Question: I am working on a horizontal menu which has one child level which should also be show horizontally Below is the code for the Horizontal menu which sub menu. I have worked on it but i not facing certain issue with it. I want to align parent menu to left so that it starts almost from the staring position of the div '#nav-wrapper'.
Secondly it show the child menu exactly below the parent menu i want child menu to show from the extreme left of the meus.
For example in this case parent Menu wrapper div '#nav-wrapper' has width of 1000px and when i give 1000px with to class '#mainnav li ul' it show menu out the main area. how can i align child menu to start from the starting position of first element in parent menu
Thirdly, i need to highly the parent menu in different color let us say red when one hover over the parent menu or if parent menu is active.

I tried to make it work but so far i don't have the desired results.
'''
<html>
<head>
<title></title>
<style>
#nav-wrapper
{
position: relative;
background-color:white;
height:30px;
width:1000px;
background-color:#f5f5f5;
}
#nav-wrapper ul {
color: #242320;
list-style-type: none;
font-size: .8em;
line-height: 30px;
font-weight: bold;
font-family:Tahoma;
}
#mainnav li {
float: left;
position: relative;
}
#mainnav li a:link, #mainnav li a:visited {
line-height: 30px;
font-weight: bold;
font-size: 1.2em;
text-decoration: none;
color: #242320;
padding: 5px 0px;
margin: 0px 0px 0px 0px;
}
#mainnav li a:active {
line-height: 30px;
font-weight: bold;
font-size: 1.2em;
text-decoration: none;
color: #242320;
background-color:red;
padding: 5px 0px;
margin: 0px 0px 0px 0px;
}
#mainnav li ul {
left: 0px;
min-height: 30px;
}
#mainnav li a:hover {
color: #3b541e;
border-bottom: solid 0px #3b541e;
}
#mainnav li ul {
position: absolute;
display: none;
left: 0px;
top: 30px;
padding: 0px 0px 0px 5px;
margin: 0px;
background-color: gray;
min-height: 30px;
width: 1000px;
float: left;
}
#mainnav li a:link, #mainnav li a:visited {
line-height: 30px;
font-weight: bold;
font-size: 1.2em;
text-decoration: none;
color: #242320;
padding: 1px 0px;
margin: 0px 0px 0px 35px;
}
#mainnav ul li ul li a:link, #mainnav ul li ul li a:visited {
font-size: 1.2em;
color: #b1bba5;
margin: 0px 25px;
padding: 12px 0px 12px 0px;
line-height: 30px;
font-weight: bold;
}
</style>
<script src="http://ajax.googleapis.com/ajax/libs/jquery/1.8.3/jquery.min.js"></script>
<script type="text/javascript">
$(document).ready(function () {
$('#nav-wrapper').on('hover', 'li', function () {
$(this).closest('ul').find('li').removeClass('active');
$(this).addClass('active');
return false;
});
$('#nav-wrapper ul li').hover(function() {
$('ul', this).show();
}, function() {
$('#nav-wrapper ul', this).hide();
});
});
</script>
</head>
<body>
<div id="nav-wrapper">
<ul id="mainnav">
<li><a href="#">Home</a></li>
<li><a href="#About</a></li>
<li><a href="#">Services</a>
<ul>
<li><a href="#">Graphic Design</a></li>
<li><a href="#">Web Design</a></li>
<li><a href="#">Multimedia</a></li>
<li><a href="#">Exhibitions</a></li>
<li><a href="#">Trade Marketing</a></li>
</ul>
</li>
<li><a href="#">Work</a></li>
<li><a href="#">Clients</a></li>
<li><a href="#">Blog</a></li>
<li><a href="#">Contact</a></li>
</ul>
</div>
</body>
'''
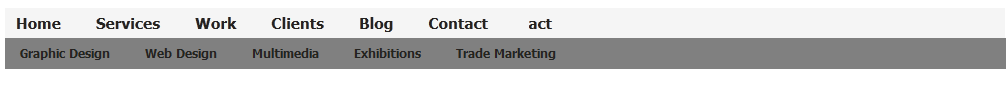
Answer: This is what you have.
<URL>
Make a jsFiddle yourself next time, it will be easier to answer you.
Note that you have an error in a not-closing anchor: '<li><a href="#About</a></li>' should be '<li><a href="#About"></a></li>'.
I can't get your first question, i already see the parent menu on the left.
For your second question, just remove 'position: relative' from '#mainnav li' rule:
'''
#mainnav li {
float: left;
/* position: relative; */
}
'''
(see demo: <URL>
For third question, you are already using jQuery, you can easily achieve that with javascript then, IF it is the way you wanna go.
But mixing css and javascript to generate css creates a bit of confusion in your code, you may wanna re-think the page in pure CSS, following one of the several walkthrough around the web, just <URL> .
Please note that, usually, submenus are verticals, not horizontals (sometimes they're mixed, like two columns of vertical values), and that they almost always start from the parent menu tab, not from the beginning of the page...